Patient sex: M
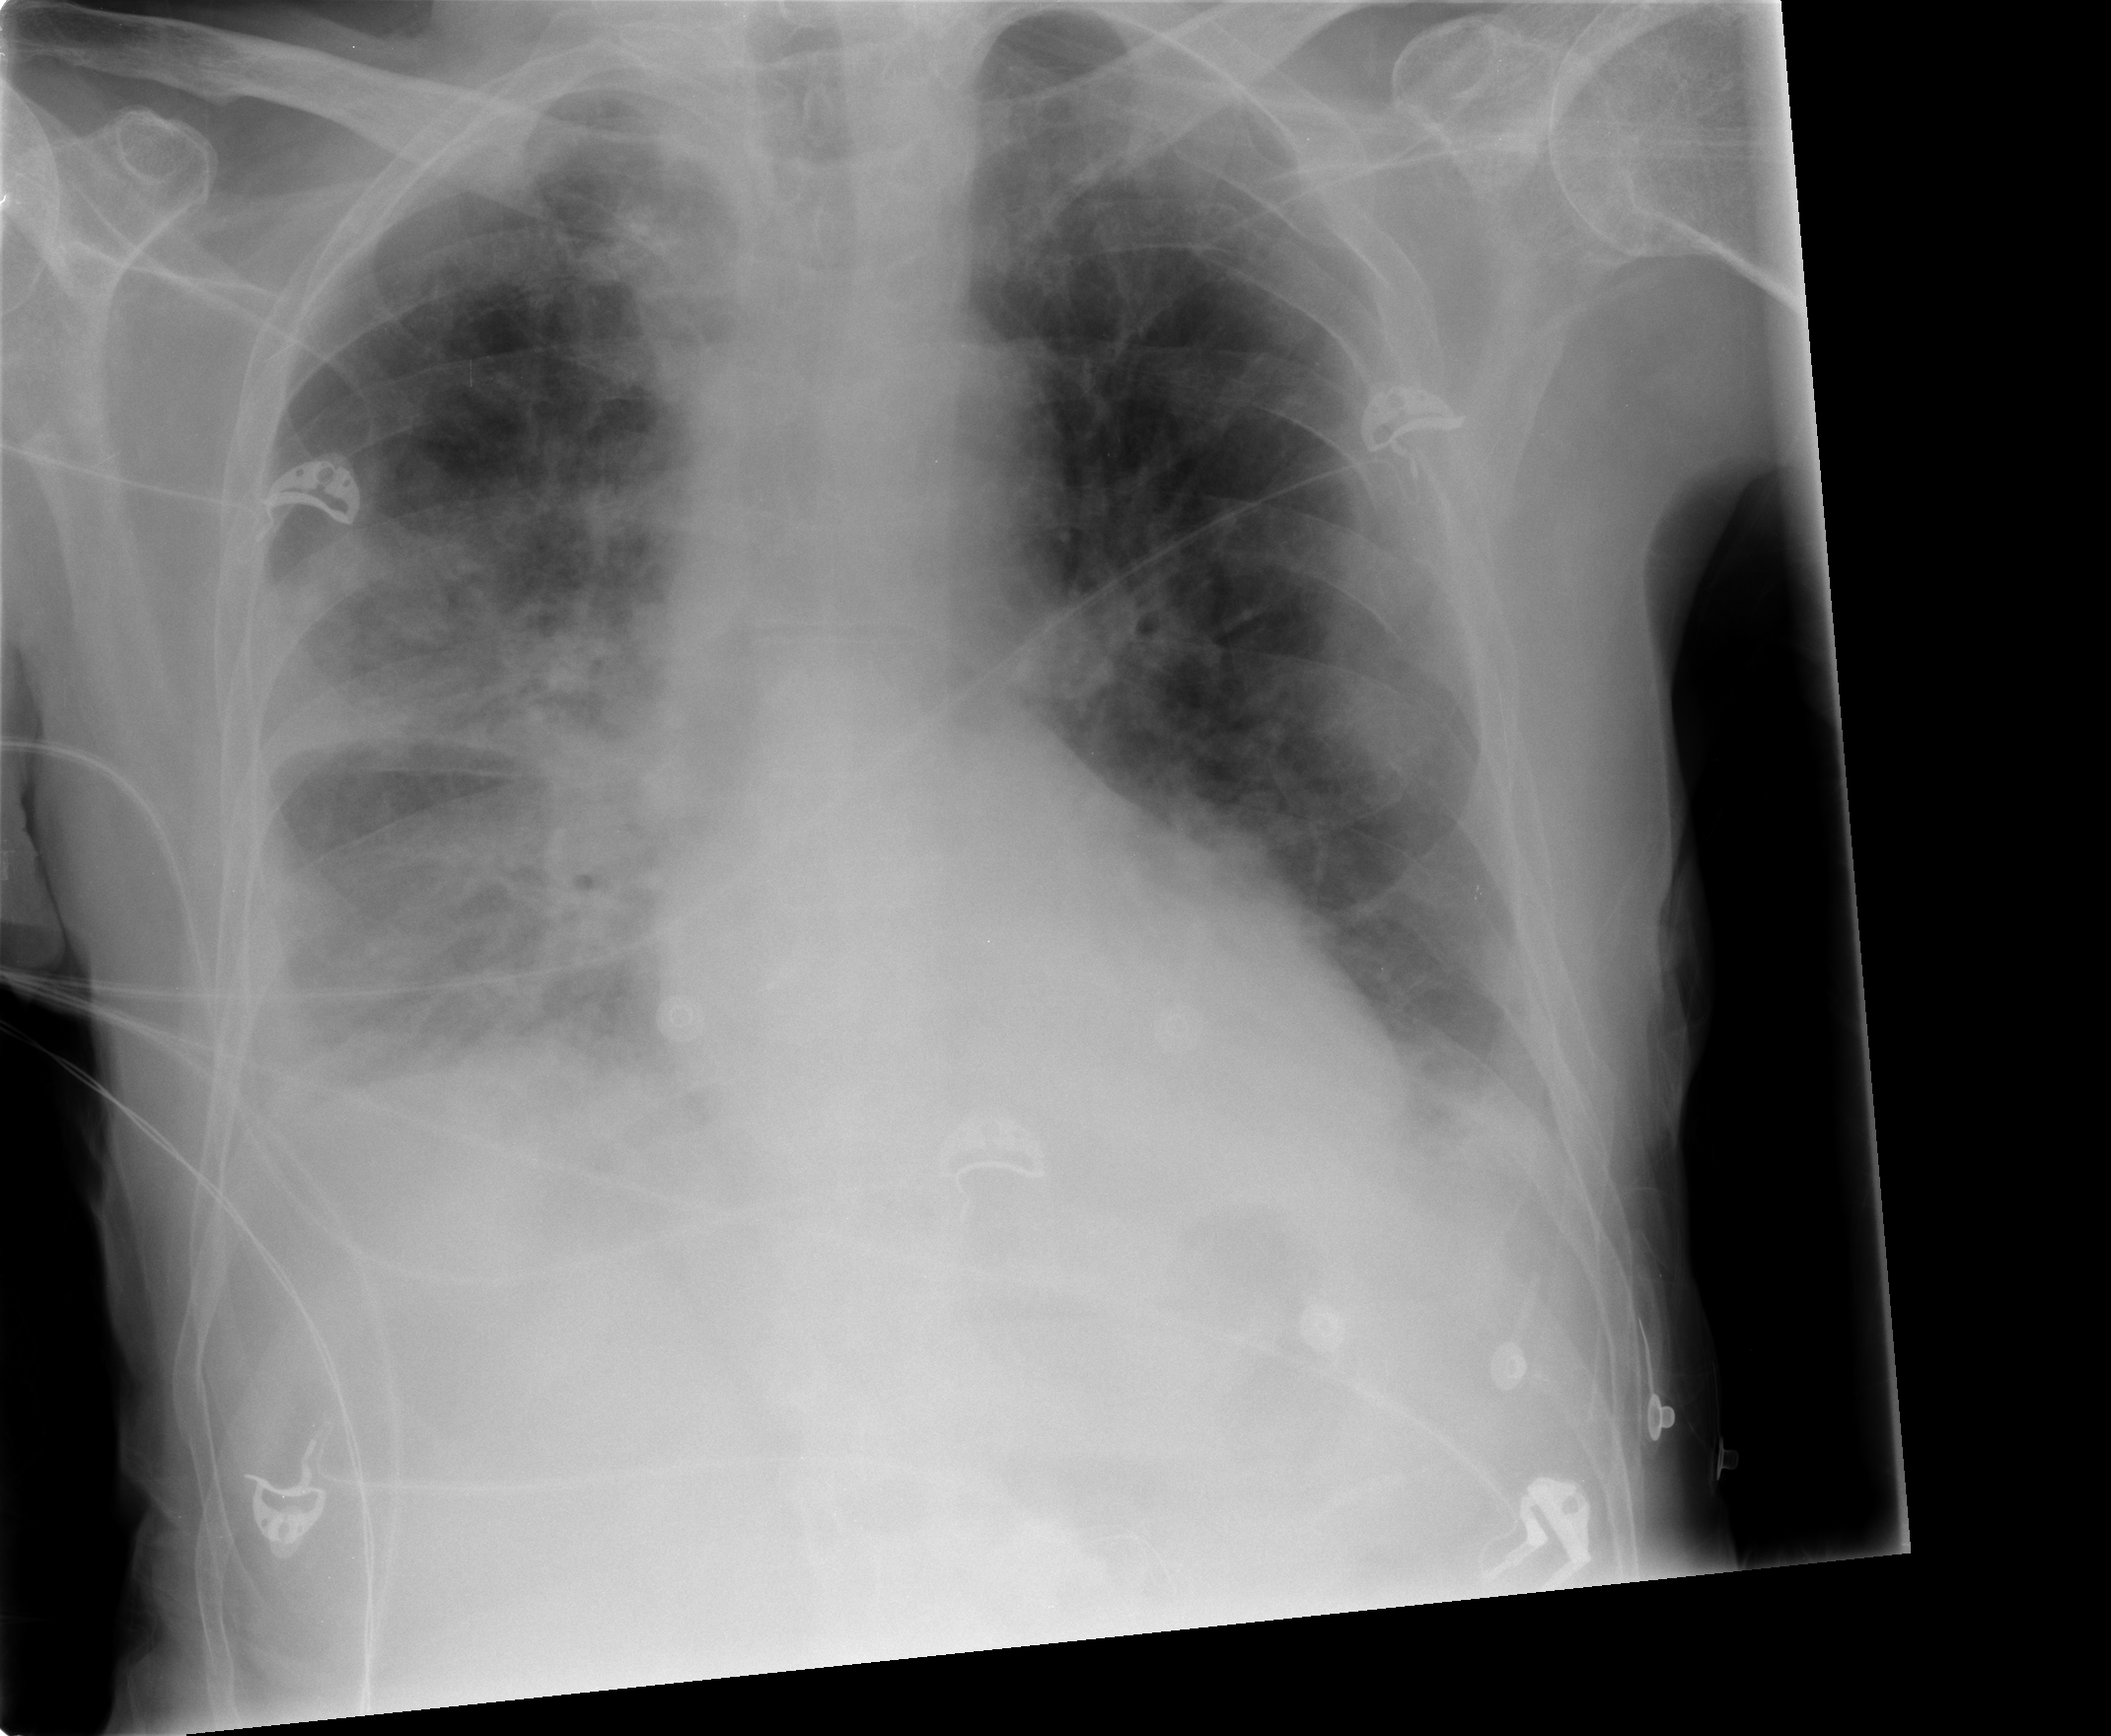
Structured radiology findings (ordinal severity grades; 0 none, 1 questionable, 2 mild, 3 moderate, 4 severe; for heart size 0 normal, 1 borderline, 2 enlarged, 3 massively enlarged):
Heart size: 0
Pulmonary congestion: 2
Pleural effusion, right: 3
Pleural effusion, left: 2
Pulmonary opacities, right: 2
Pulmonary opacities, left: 0
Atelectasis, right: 2
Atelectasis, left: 2